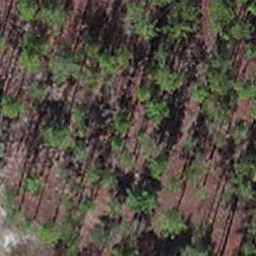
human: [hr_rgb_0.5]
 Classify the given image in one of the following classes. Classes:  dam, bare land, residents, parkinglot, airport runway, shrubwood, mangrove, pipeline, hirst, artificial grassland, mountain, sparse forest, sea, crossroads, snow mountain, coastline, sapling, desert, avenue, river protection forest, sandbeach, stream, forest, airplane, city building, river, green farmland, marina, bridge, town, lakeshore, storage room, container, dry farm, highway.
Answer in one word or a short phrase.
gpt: sapling